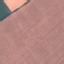
Label: AnnualCrop